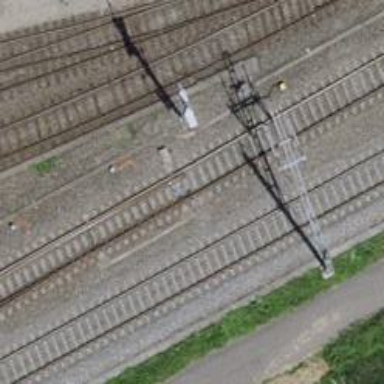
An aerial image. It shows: Single railway track with electrified contact line.